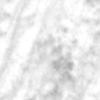
Label: no_change